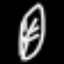
Label: leaf